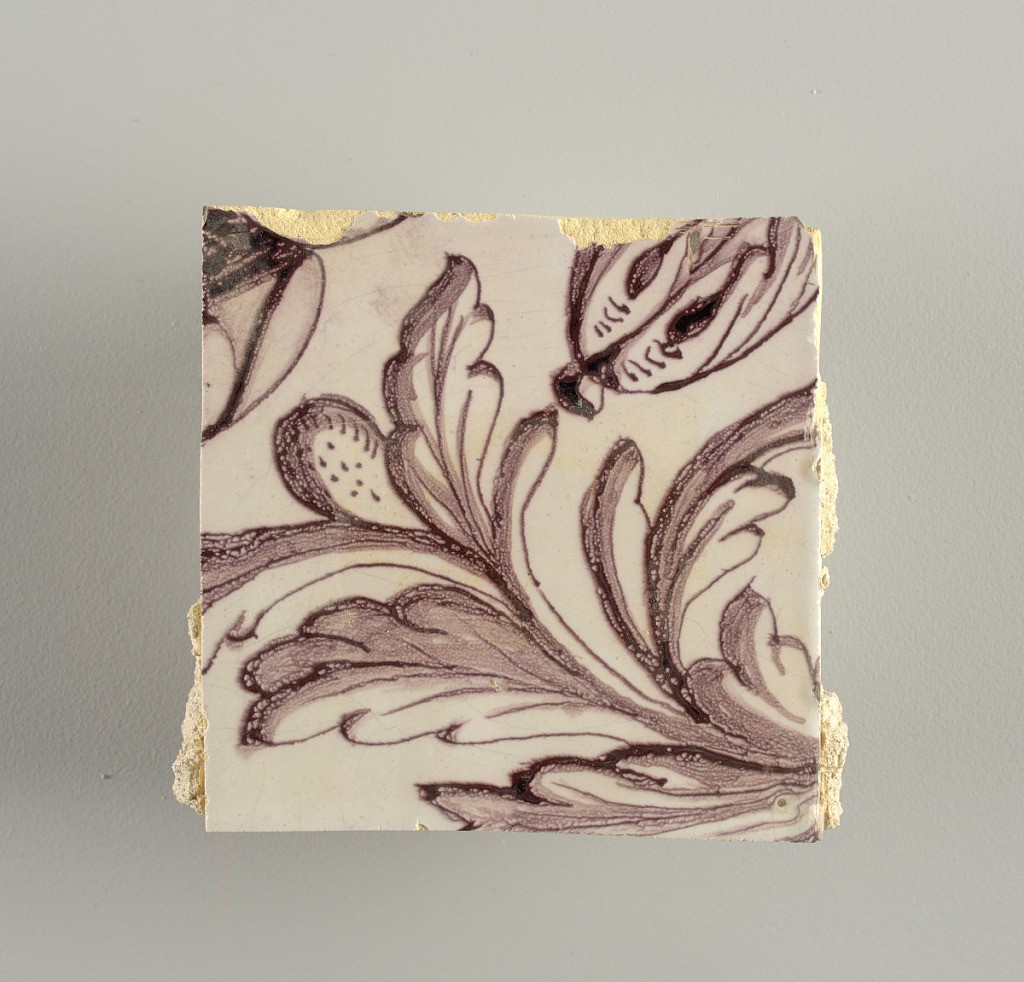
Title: Tile wall facing
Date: ca. 1725
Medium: Tin-glazed earthenware, underglaze
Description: Horizontal rectangle.  Thirty tiles wide and twenty-three tiles high with opening for fireplace eleven tiles wide and ten high.  Foliage arabesques disposed about three vertical axes from which are emphazised by urns at center and right, and at left by the figure of a standing woman carrying an infant on her arm and accompanied by two children.